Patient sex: M
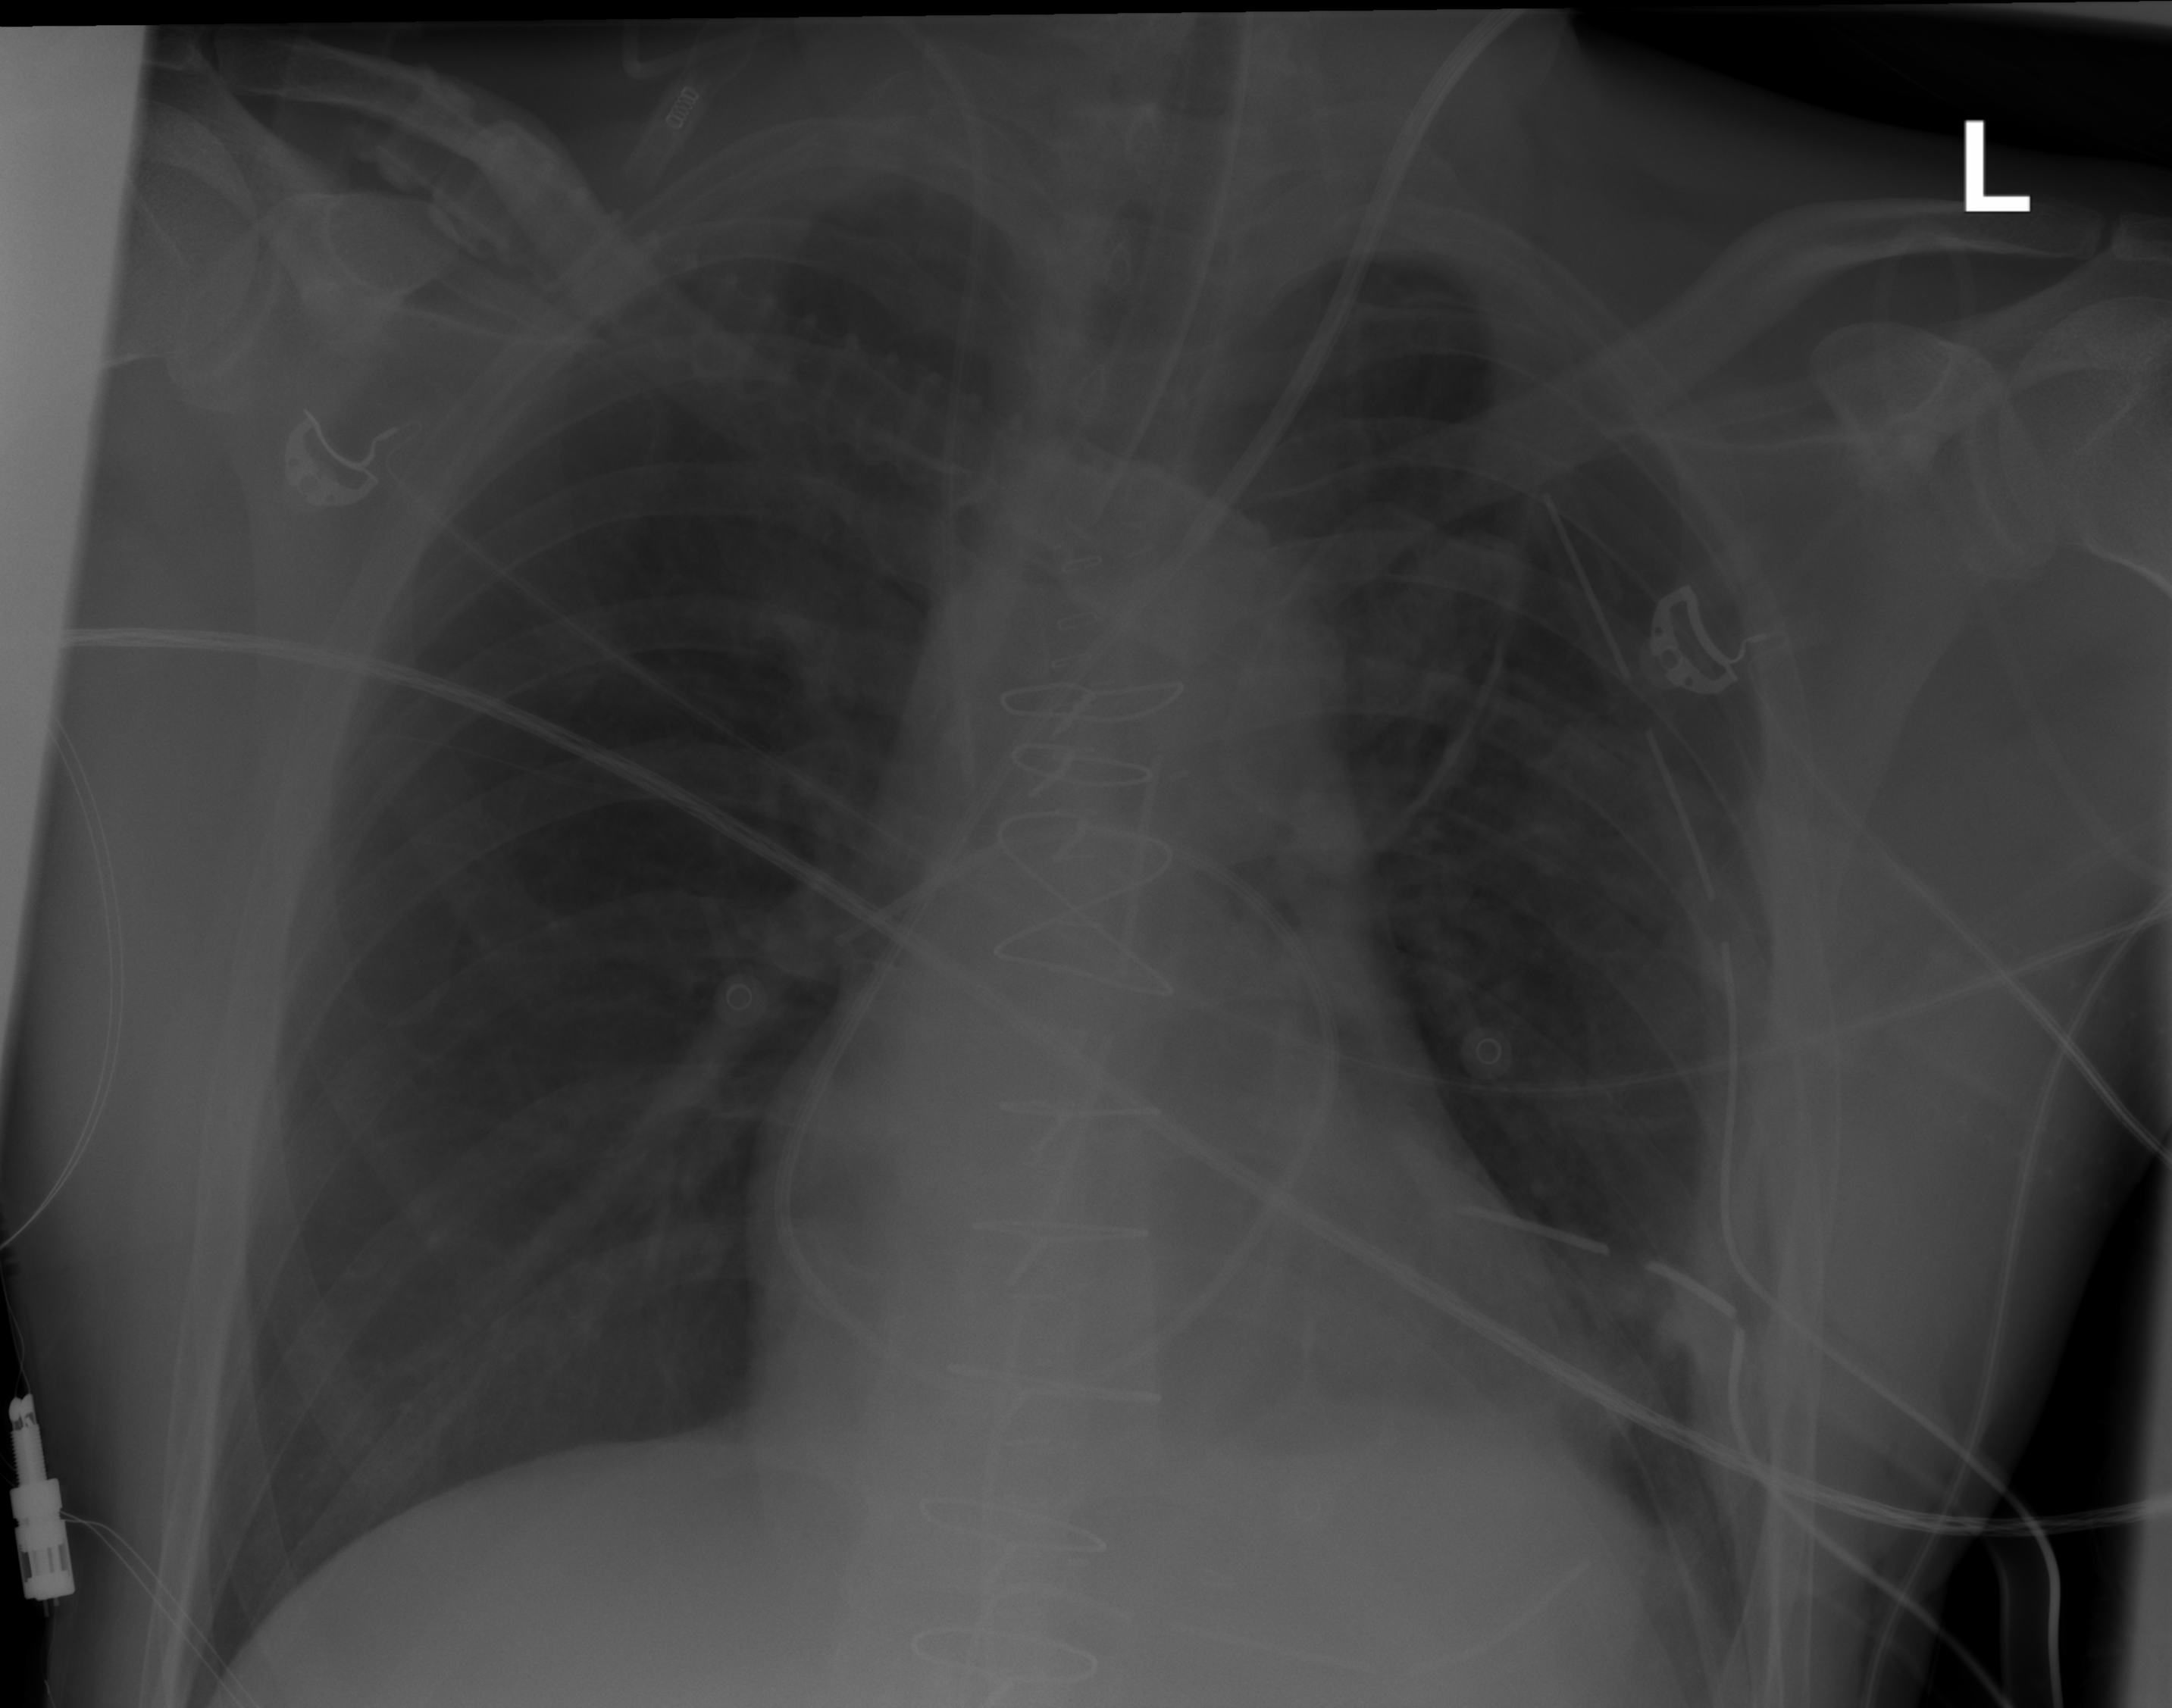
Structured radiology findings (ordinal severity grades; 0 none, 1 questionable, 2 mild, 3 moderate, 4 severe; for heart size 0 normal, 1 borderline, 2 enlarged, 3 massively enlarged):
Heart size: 0
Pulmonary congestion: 0
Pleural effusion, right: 0
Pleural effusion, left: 2
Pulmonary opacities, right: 0
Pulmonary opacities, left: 0
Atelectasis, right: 0
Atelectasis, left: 2